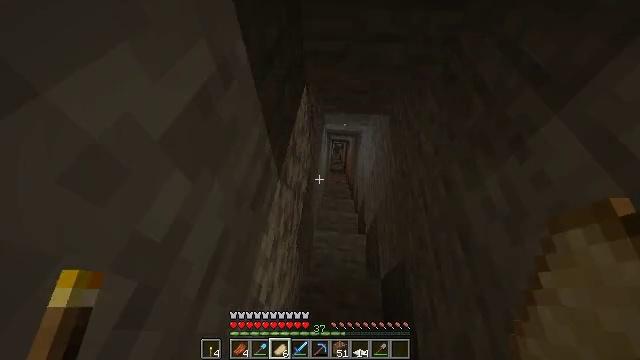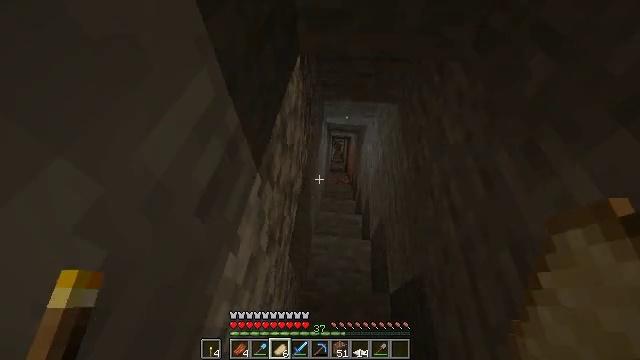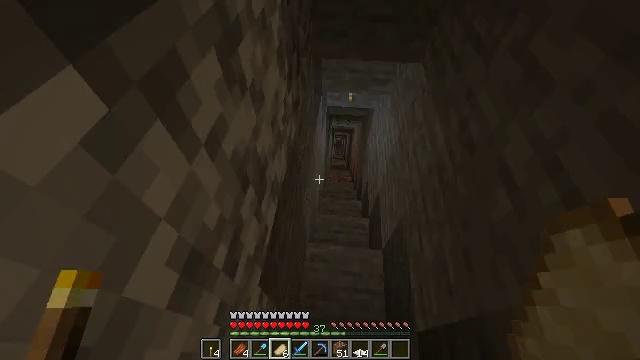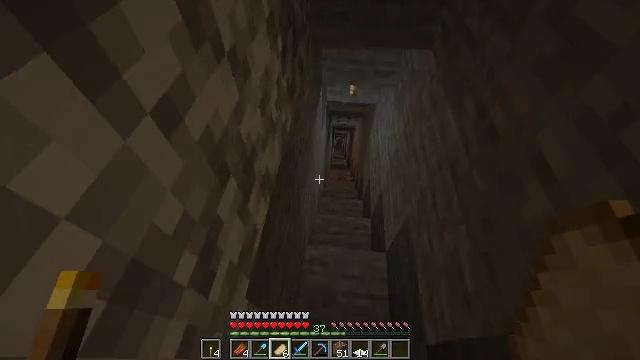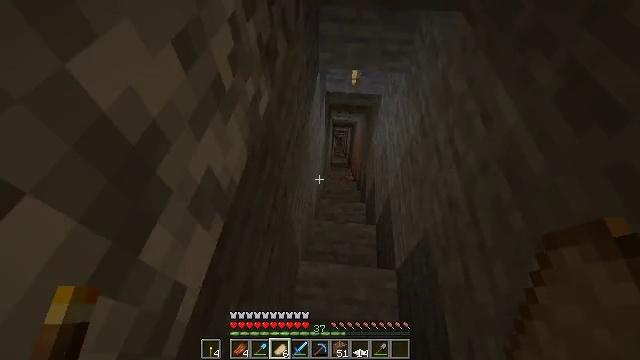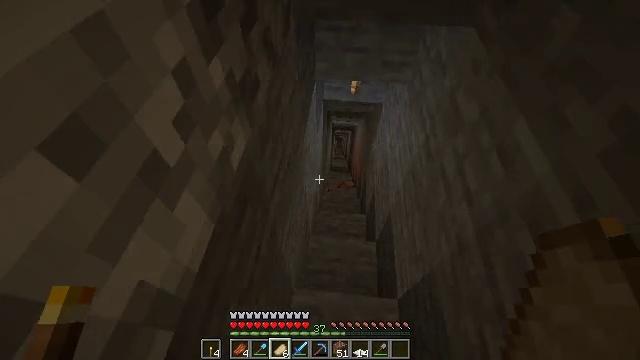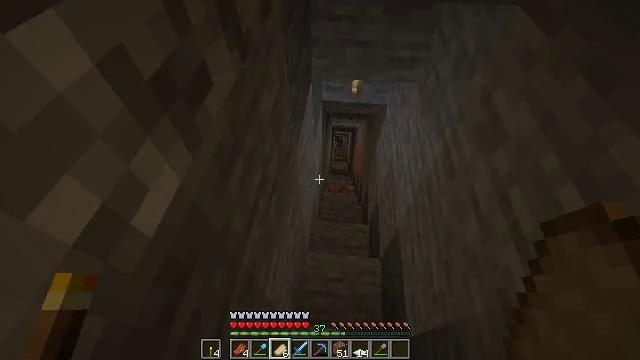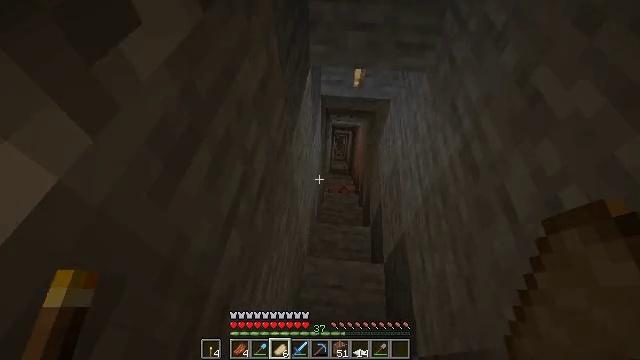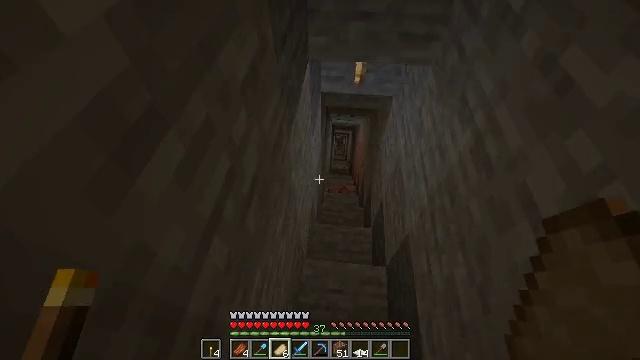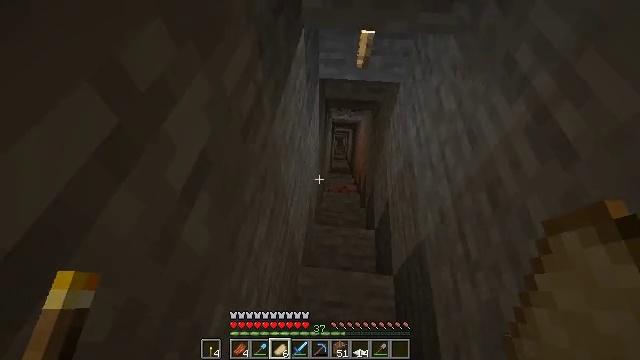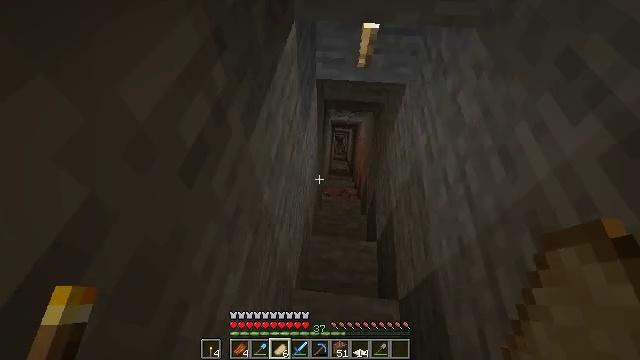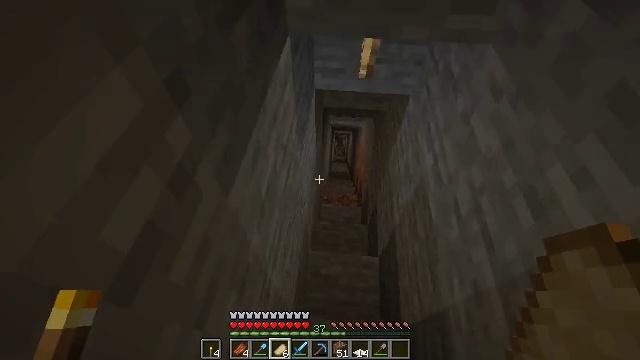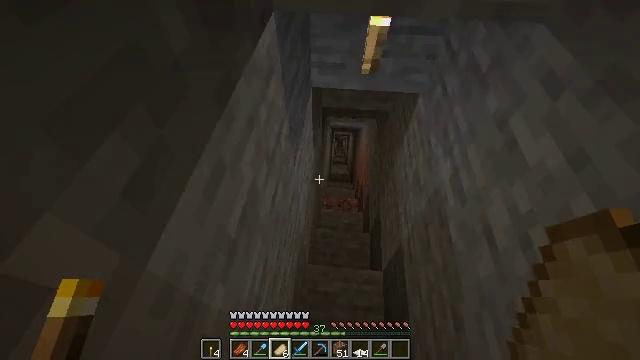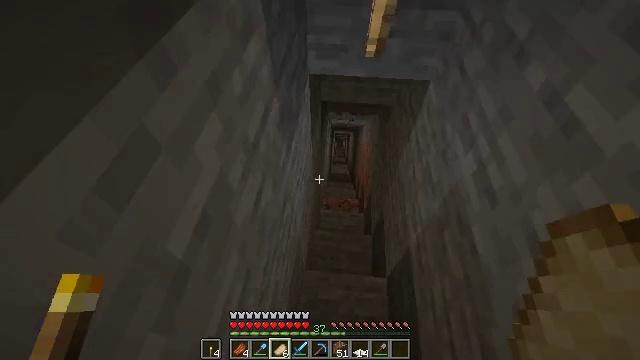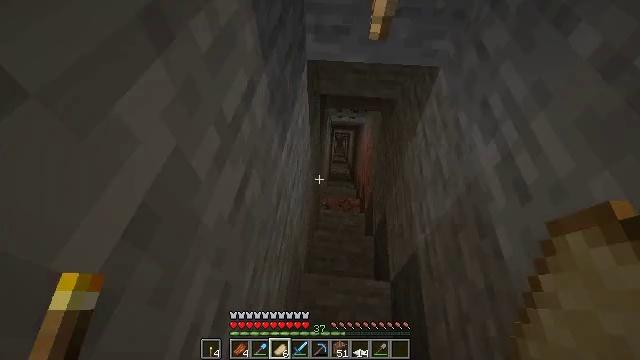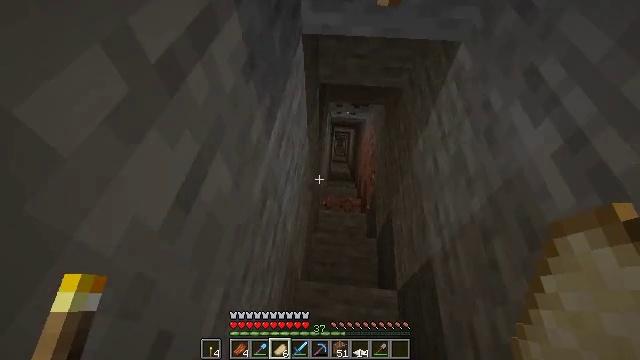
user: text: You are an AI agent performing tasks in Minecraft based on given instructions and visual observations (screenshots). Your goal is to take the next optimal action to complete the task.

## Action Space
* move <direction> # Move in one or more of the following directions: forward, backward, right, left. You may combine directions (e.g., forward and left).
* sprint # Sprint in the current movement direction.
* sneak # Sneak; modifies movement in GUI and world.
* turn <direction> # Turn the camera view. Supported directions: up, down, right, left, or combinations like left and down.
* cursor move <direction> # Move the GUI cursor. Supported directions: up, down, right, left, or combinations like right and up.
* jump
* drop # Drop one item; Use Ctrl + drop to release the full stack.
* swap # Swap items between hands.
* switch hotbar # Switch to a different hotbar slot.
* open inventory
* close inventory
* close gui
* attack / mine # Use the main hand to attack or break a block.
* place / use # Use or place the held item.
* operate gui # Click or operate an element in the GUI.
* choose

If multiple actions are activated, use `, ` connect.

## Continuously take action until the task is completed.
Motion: motion action
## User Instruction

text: Recycle the smithing table.
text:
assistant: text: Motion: move forward, sprint
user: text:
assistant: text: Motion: move forward, sprint
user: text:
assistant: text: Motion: move forward, sprint
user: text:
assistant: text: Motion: move forward
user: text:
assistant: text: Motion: move forward
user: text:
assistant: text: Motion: move forward
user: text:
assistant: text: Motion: move forward, sprint
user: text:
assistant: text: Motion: move forward
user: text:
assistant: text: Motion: move forward
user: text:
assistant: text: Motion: move forward
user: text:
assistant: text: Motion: move forward, sprint
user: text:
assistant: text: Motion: move forward, sprint
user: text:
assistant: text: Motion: move forward, sprint
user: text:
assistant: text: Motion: move forward
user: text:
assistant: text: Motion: move forward
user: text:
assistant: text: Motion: move forward
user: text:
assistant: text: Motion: move forward, sprint
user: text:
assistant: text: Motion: move forward, sprint
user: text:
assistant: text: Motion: move forward, sprint
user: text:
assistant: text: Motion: move forward, sprint
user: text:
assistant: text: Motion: move forward
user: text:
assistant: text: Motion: move forward
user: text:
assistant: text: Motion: move forward
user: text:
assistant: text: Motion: move forward
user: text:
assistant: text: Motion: move forward
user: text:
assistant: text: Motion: move forward
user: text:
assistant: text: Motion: move forward, turn right
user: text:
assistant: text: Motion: move forward, turn right
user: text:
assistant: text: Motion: move forward, turn right
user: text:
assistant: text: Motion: move forward